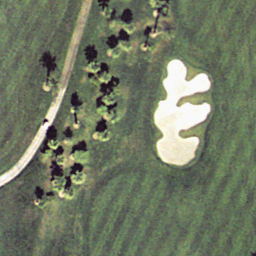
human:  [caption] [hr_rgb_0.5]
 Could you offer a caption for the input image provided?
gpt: This is a part of a golf course with green turfs and some bunkers and trees .

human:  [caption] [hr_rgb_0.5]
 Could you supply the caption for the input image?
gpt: Some bunkers and trees with a trail goes through the turfs in the golf course .

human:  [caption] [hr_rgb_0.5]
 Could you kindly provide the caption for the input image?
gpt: A part of a golf coursea with a trail goes through the turfs and some bunkers and trees .

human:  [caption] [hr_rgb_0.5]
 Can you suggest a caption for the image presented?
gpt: A part of a golf course with some bunkers and trees while a trail goes through the turfs .

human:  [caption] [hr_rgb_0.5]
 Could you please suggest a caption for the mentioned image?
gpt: Some green bunkers and trees with a trail goes through the turfs in the golf course .